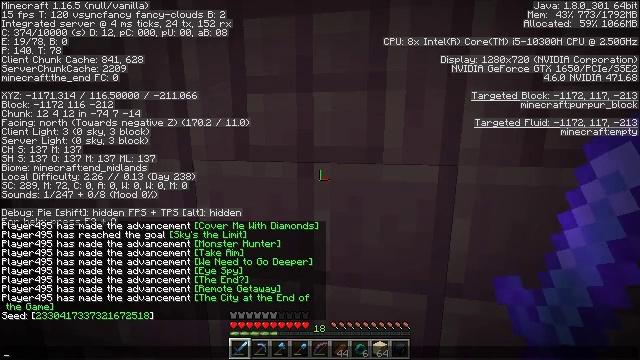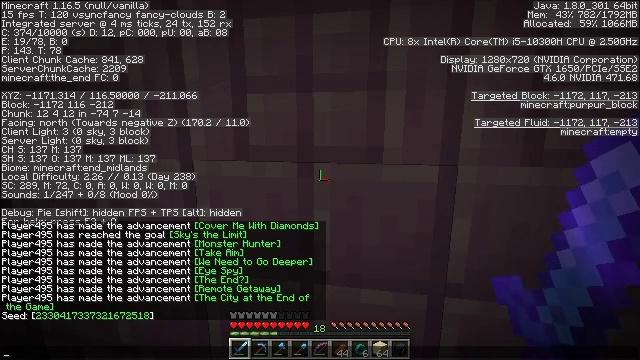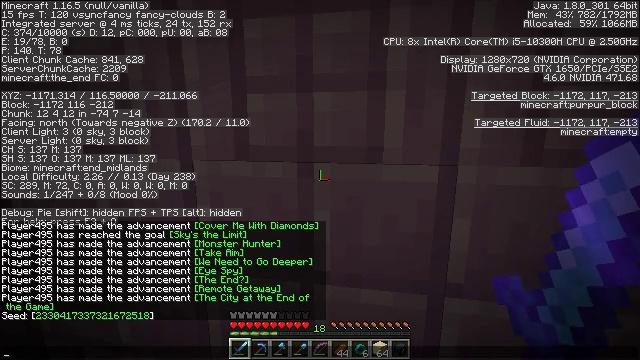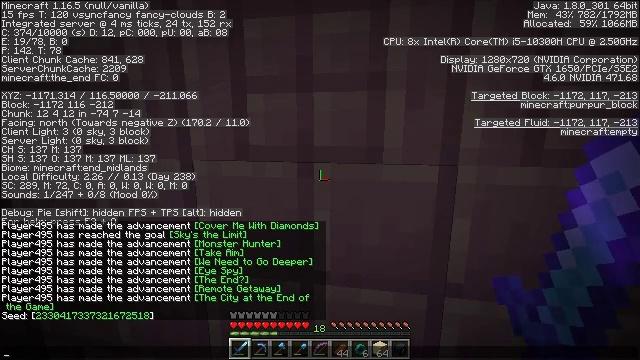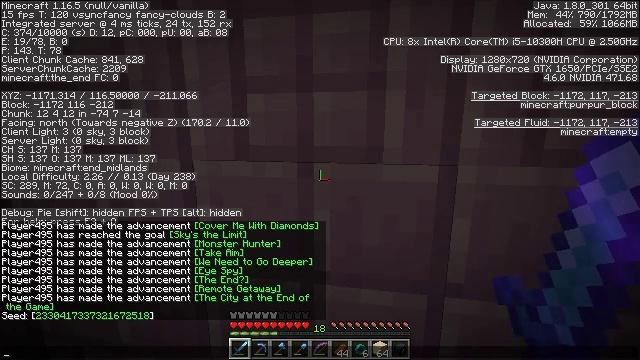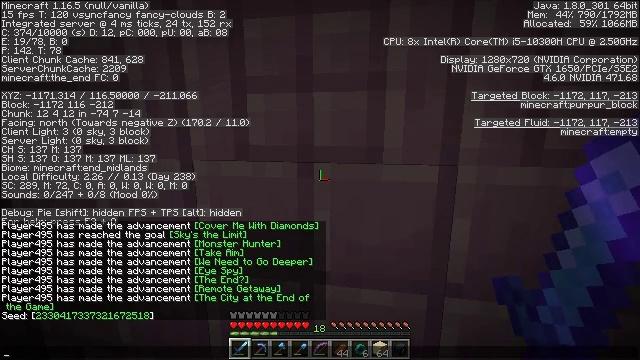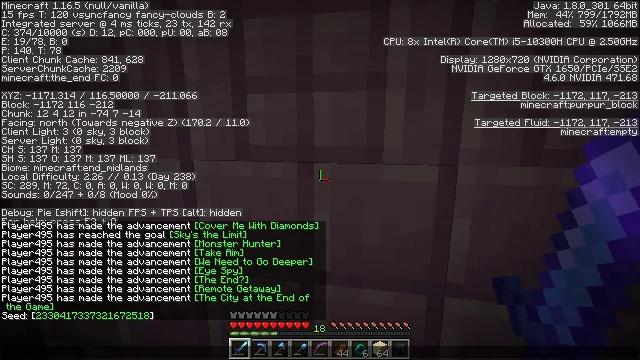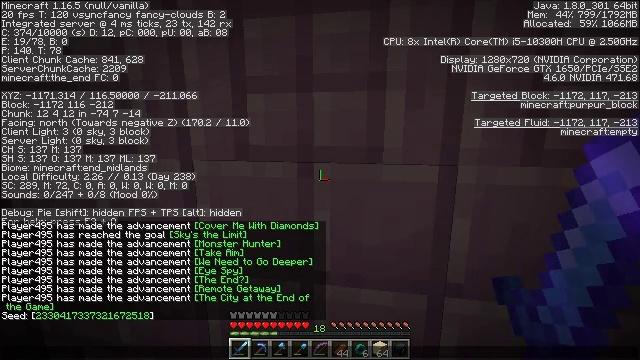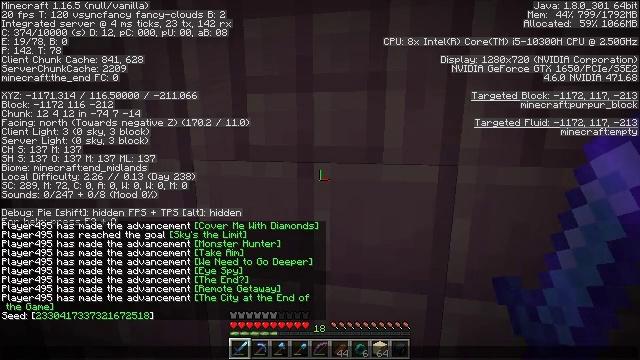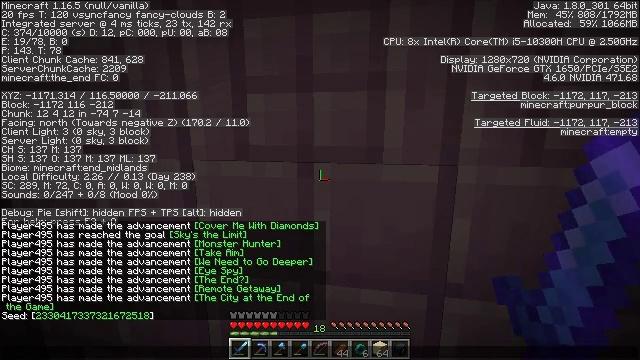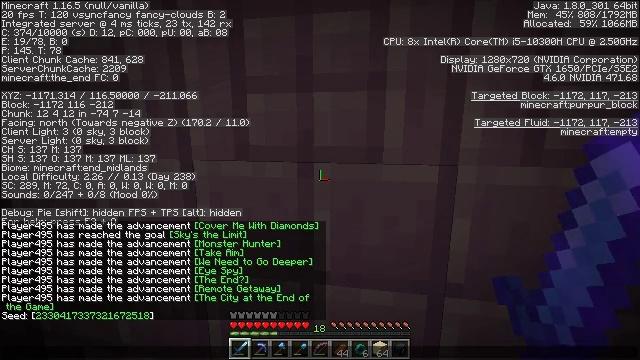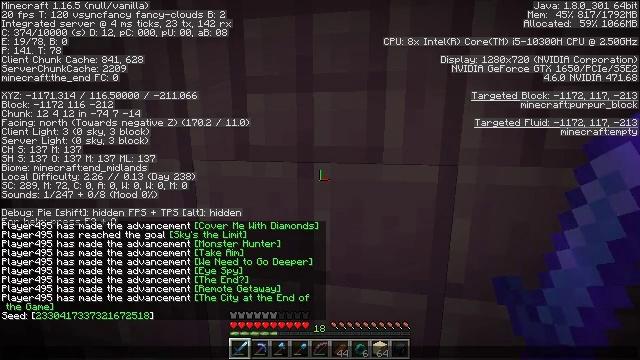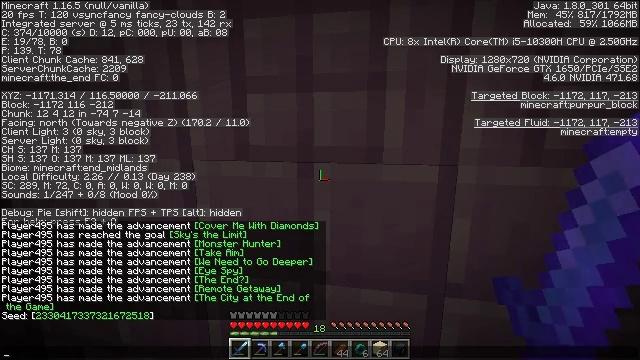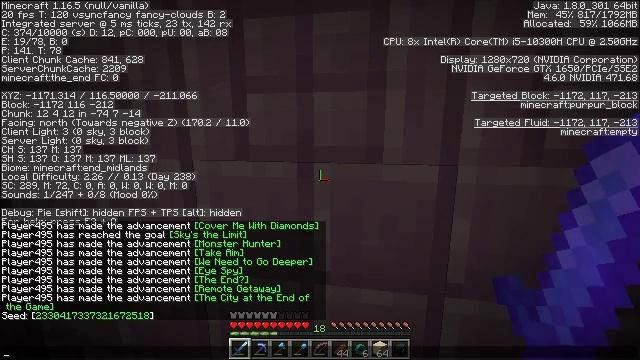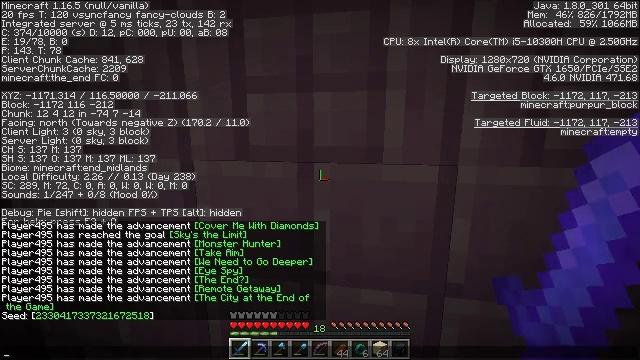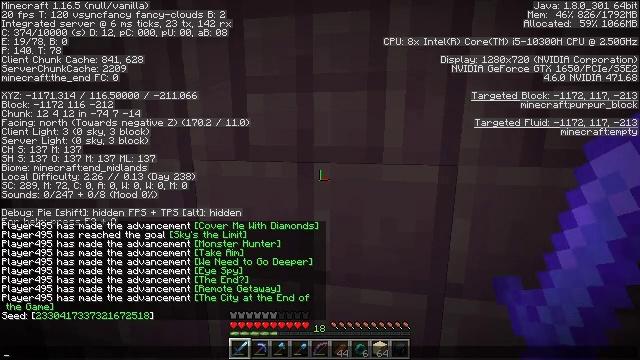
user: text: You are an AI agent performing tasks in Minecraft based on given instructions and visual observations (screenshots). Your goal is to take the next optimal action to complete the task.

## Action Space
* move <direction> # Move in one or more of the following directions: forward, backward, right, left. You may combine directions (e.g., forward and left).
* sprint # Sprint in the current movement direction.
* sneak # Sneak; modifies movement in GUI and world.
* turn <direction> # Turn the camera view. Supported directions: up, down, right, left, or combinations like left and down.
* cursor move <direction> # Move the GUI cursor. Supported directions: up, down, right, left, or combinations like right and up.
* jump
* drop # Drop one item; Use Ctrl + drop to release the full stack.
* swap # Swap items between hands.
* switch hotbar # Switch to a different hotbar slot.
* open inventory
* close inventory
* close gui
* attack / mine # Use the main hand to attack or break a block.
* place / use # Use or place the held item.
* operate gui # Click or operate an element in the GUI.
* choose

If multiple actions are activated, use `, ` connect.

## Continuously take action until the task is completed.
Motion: motion action
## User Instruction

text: Get end stone bricks for building or crafting.
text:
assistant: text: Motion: no_op
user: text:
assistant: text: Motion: no_op
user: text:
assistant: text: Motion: no_op
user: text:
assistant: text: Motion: no_op
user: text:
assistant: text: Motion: no_op
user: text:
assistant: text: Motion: no_op
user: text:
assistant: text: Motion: no_op
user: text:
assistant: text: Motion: no_op
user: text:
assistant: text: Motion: no_op
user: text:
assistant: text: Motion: no_op
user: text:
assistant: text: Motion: no_op
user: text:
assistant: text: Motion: no_op
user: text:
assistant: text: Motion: no_op
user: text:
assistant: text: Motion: no_op
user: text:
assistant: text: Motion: no_op
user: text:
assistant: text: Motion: no_op
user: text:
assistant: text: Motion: no_op
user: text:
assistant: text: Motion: no_op
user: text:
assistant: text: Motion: no_op
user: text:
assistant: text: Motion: no_op
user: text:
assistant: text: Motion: no_op
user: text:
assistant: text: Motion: no_op
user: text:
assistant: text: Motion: no_op
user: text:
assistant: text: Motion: no_op
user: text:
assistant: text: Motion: no_op
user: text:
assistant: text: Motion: no_op
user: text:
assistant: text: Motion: no_op
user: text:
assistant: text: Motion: no_op
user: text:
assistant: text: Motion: no_op
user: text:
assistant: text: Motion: no_op